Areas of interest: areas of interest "Huangjing Rest Hall, Taicang City"
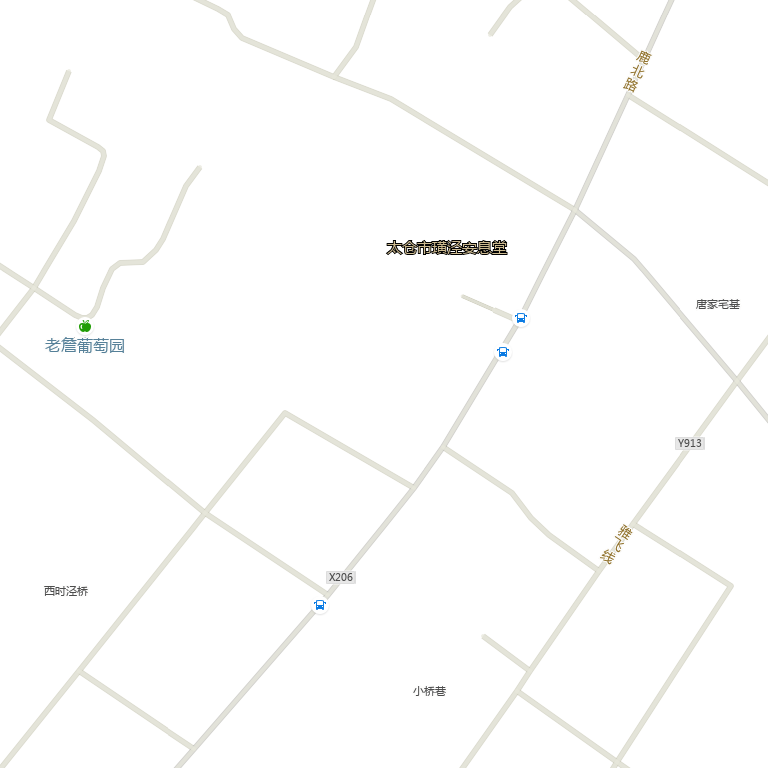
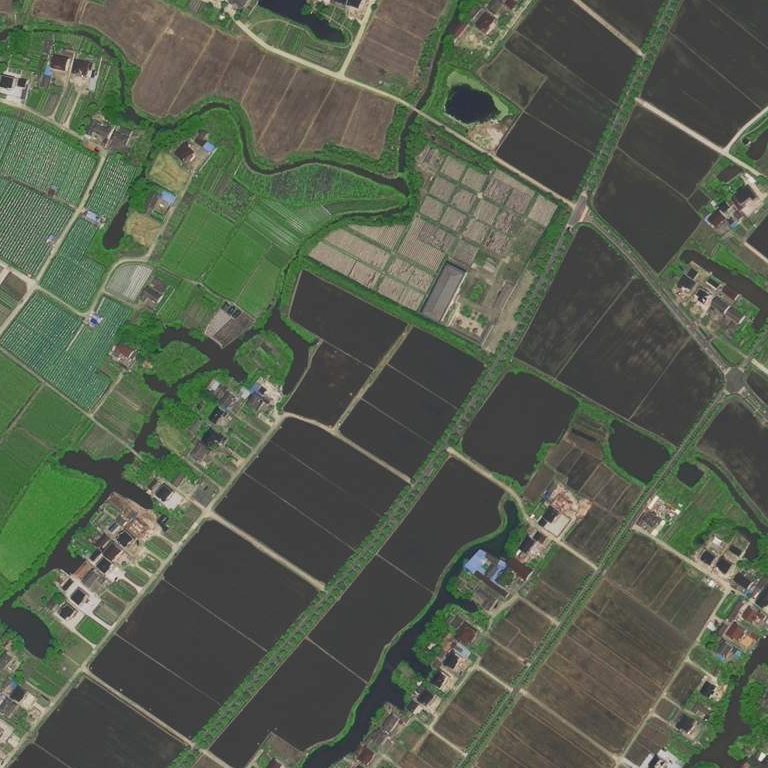